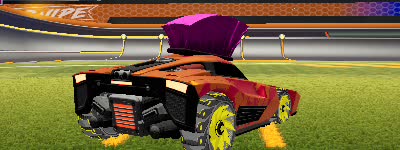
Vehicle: breakout